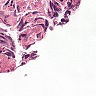
Metastatic tissue present: no